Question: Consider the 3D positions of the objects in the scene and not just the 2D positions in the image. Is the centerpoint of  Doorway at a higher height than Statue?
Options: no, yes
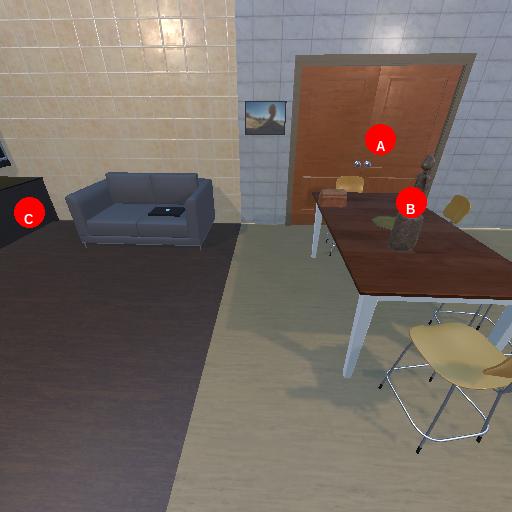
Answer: no